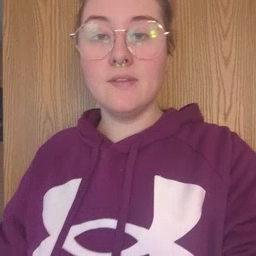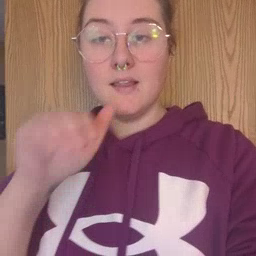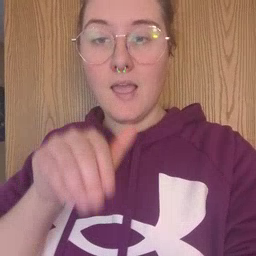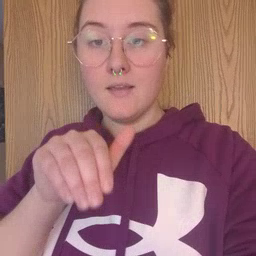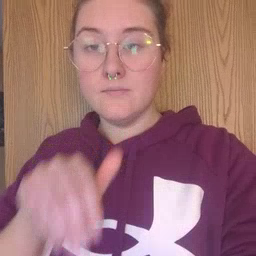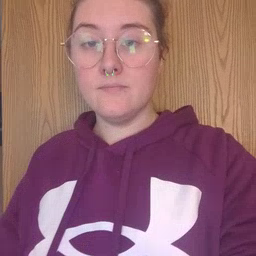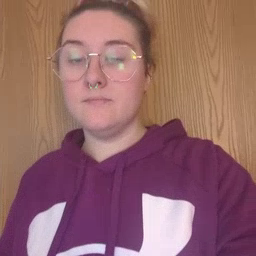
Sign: night